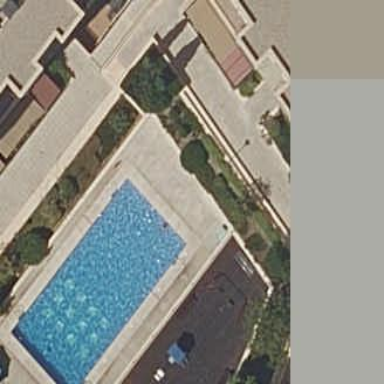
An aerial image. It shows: Swimming pool located in leisure land.